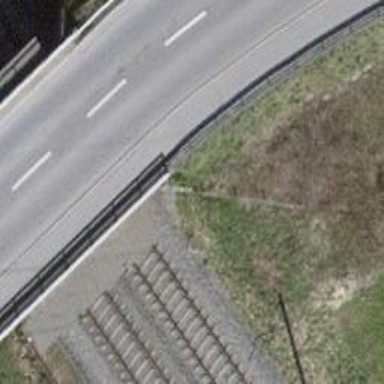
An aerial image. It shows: Sidewalk on bridge.